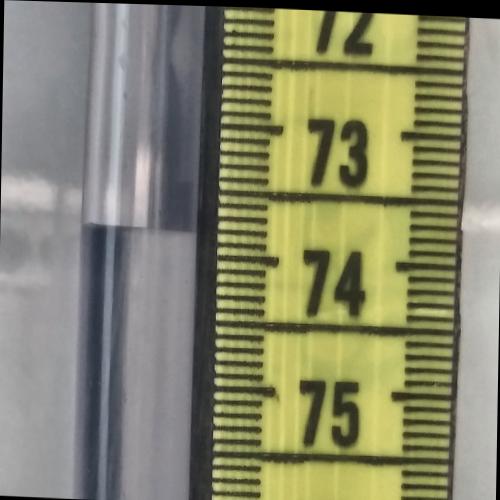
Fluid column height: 73.8 cm